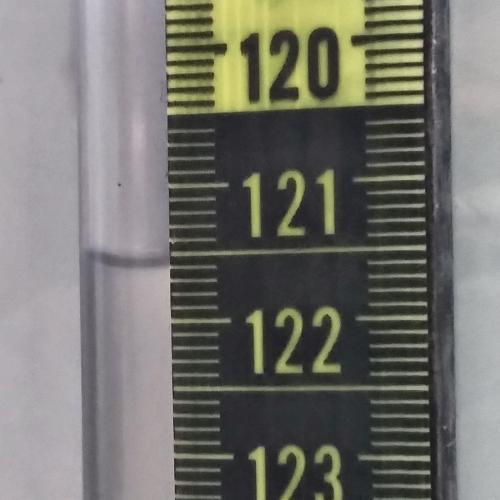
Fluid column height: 121.6 cm